Field crop: maize
Growth stage: 2
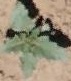
Species: datura